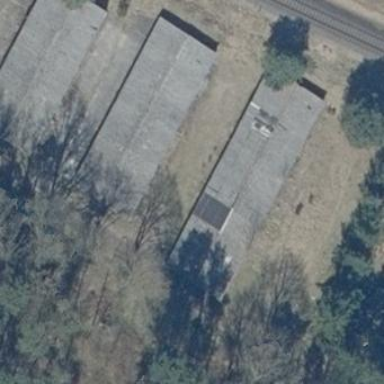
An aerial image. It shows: Group of garages.